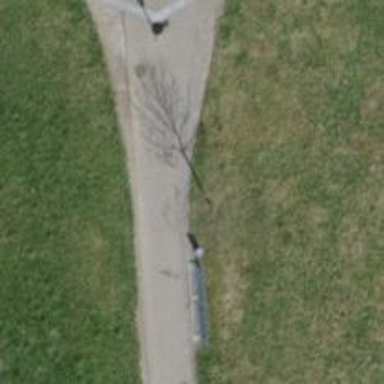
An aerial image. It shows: Bench.